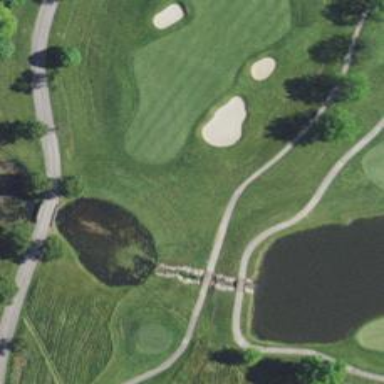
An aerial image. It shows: Golf hole.